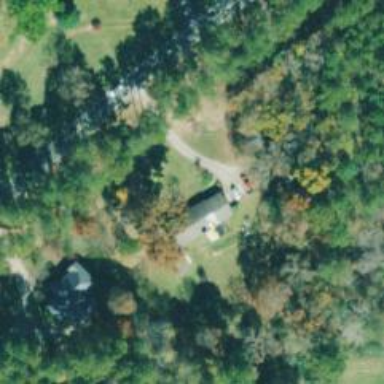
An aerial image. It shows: Driveway.